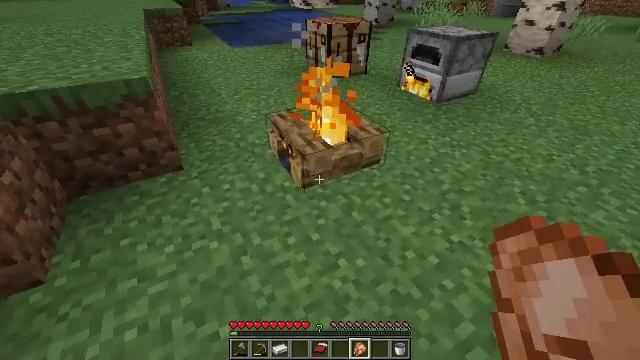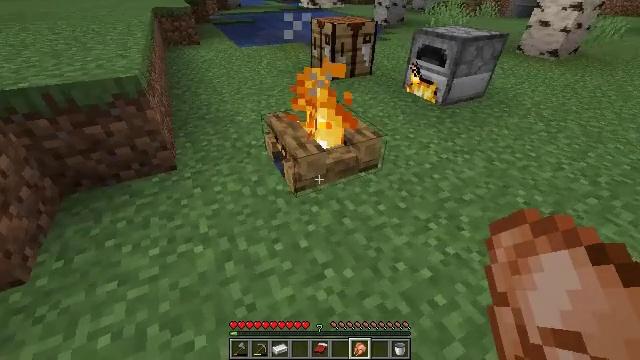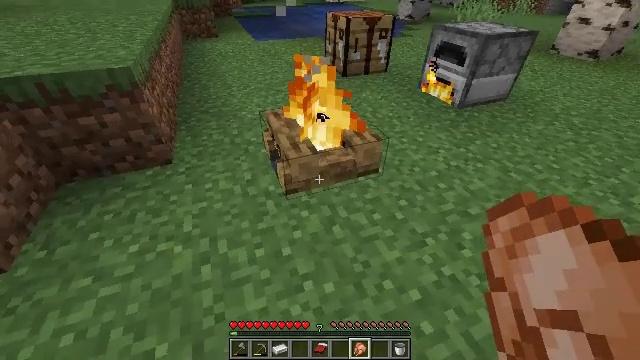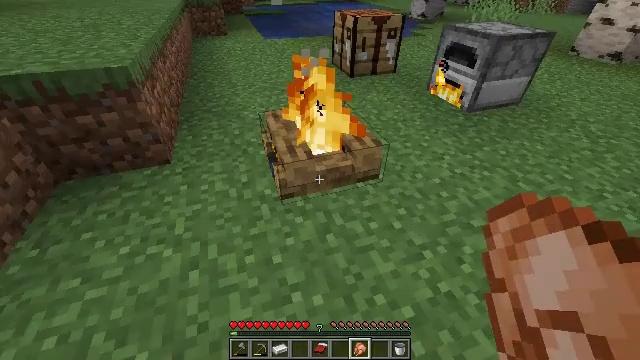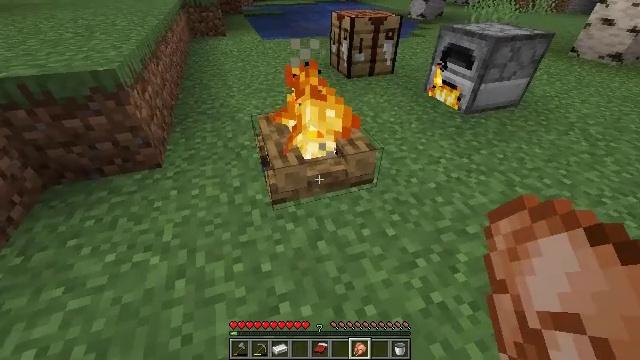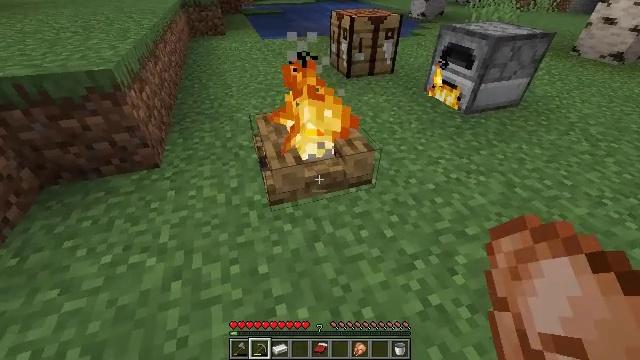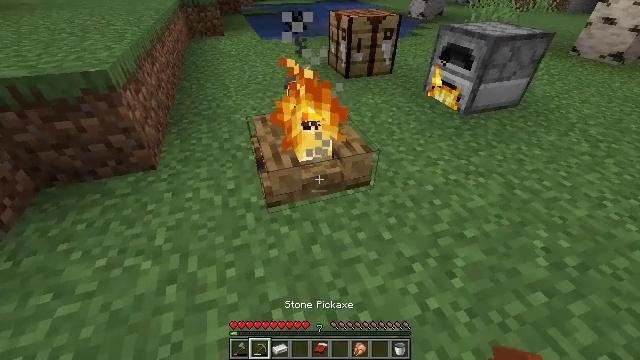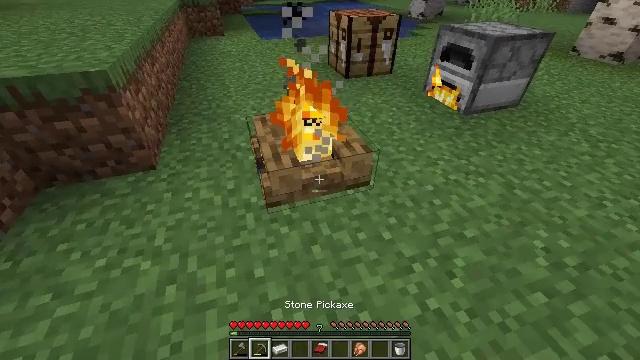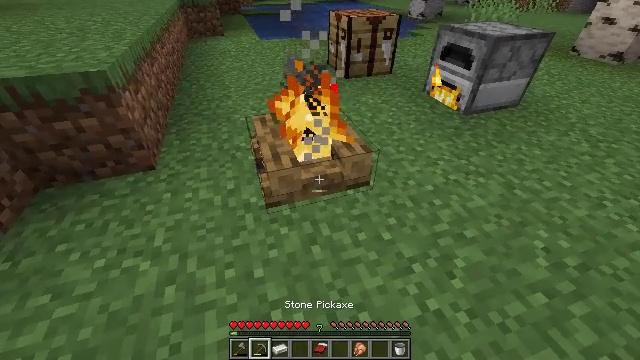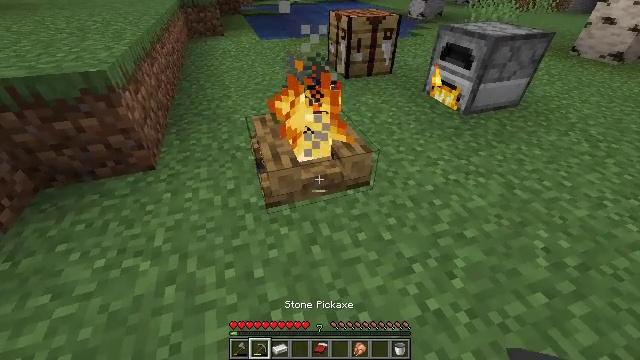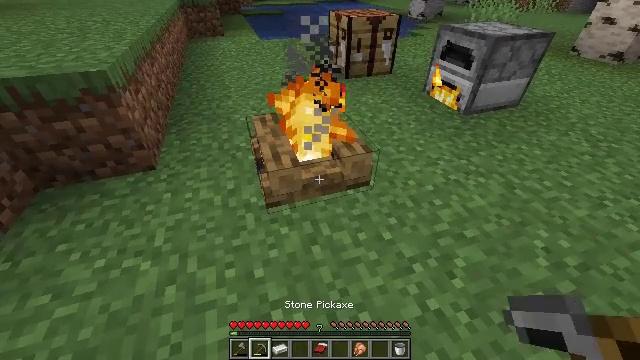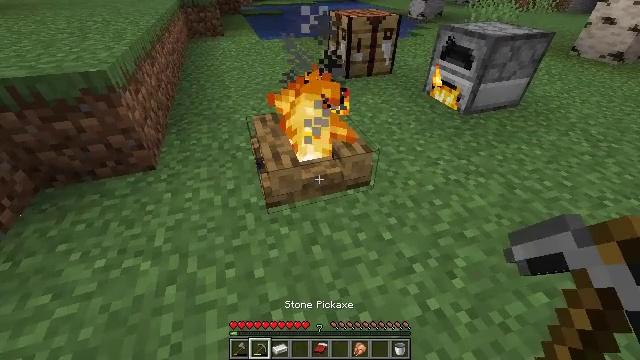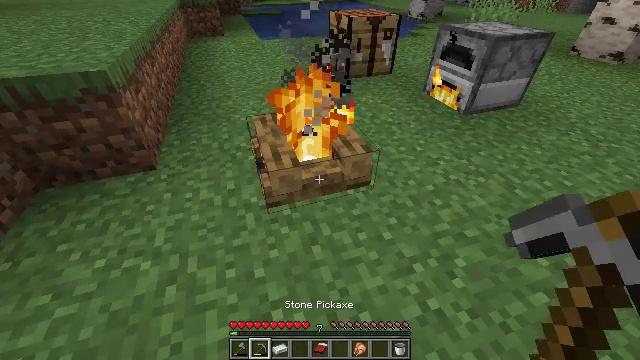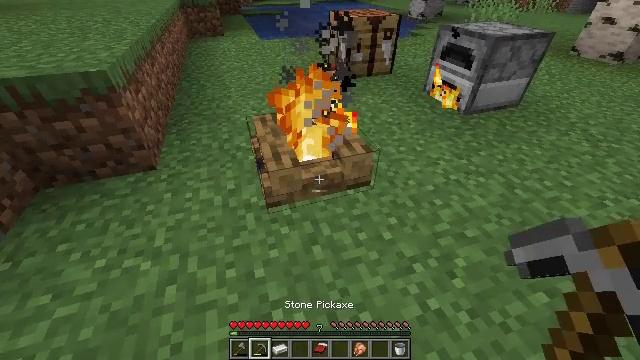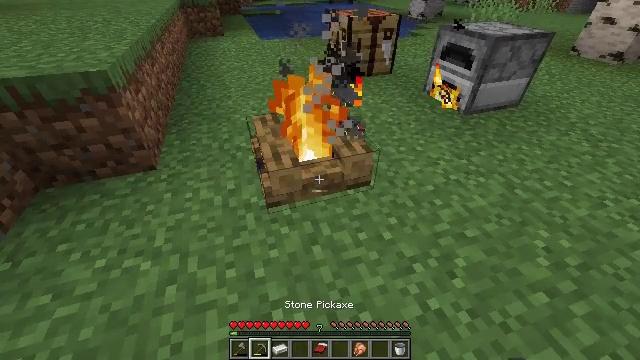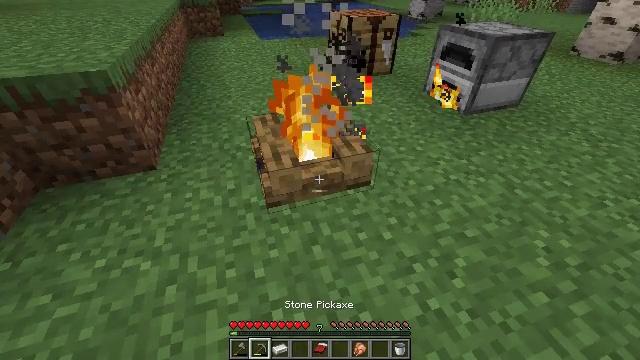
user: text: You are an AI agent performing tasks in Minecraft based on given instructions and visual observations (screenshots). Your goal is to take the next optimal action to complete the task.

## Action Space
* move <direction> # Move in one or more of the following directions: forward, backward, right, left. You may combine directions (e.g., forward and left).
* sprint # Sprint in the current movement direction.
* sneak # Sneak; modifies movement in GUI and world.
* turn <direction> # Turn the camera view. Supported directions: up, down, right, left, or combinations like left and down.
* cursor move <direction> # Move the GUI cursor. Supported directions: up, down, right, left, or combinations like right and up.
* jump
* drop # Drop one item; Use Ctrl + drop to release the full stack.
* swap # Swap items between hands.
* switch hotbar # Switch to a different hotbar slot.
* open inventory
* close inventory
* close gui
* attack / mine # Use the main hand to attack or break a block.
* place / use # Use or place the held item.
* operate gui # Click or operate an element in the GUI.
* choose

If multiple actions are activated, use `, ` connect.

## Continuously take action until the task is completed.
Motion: motion action
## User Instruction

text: Gather up the campfire.
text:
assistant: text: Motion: move forward and move right, turn left
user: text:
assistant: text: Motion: move forward and move right, turn left
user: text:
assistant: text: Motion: turn left
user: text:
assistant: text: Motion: no_op
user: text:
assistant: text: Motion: switch to hotbar 2
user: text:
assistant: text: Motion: switch to hotbar 2
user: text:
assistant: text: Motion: switch to hotbar 2
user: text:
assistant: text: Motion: no_op
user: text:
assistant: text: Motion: no_op
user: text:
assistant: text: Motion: no_op
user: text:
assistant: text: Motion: no_op
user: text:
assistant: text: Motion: no_op
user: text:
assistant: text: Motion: no_op
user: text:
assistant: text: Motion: no_op
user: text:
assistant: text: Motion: no_op
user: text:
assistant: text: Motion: no_op
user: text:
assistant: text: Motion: no_op
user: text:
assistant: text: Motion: no_op
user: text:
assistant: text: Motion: no_op
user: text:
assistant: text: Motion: switch to hotbar 1
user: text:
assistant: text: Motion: switch to hotbar 1
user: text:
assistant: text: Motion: no_op
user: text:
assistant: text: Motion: attack / mine
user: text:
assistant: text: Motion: attack / mine
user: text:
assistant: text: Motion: attack / mine
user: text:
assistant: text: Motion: attack / mine
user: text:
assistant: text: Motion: attack / mine
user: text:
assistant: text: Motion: attack / mine
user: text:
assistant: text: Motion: attack / mine
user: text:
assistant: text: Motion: attack / mine